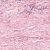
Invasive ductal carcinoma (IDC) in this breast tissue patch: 0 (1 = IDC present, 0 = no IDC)